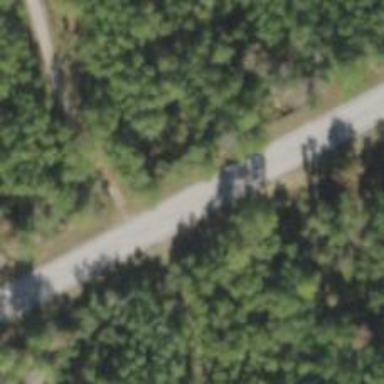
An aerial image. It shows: Asphalt road classified as primary highway.